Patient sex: M
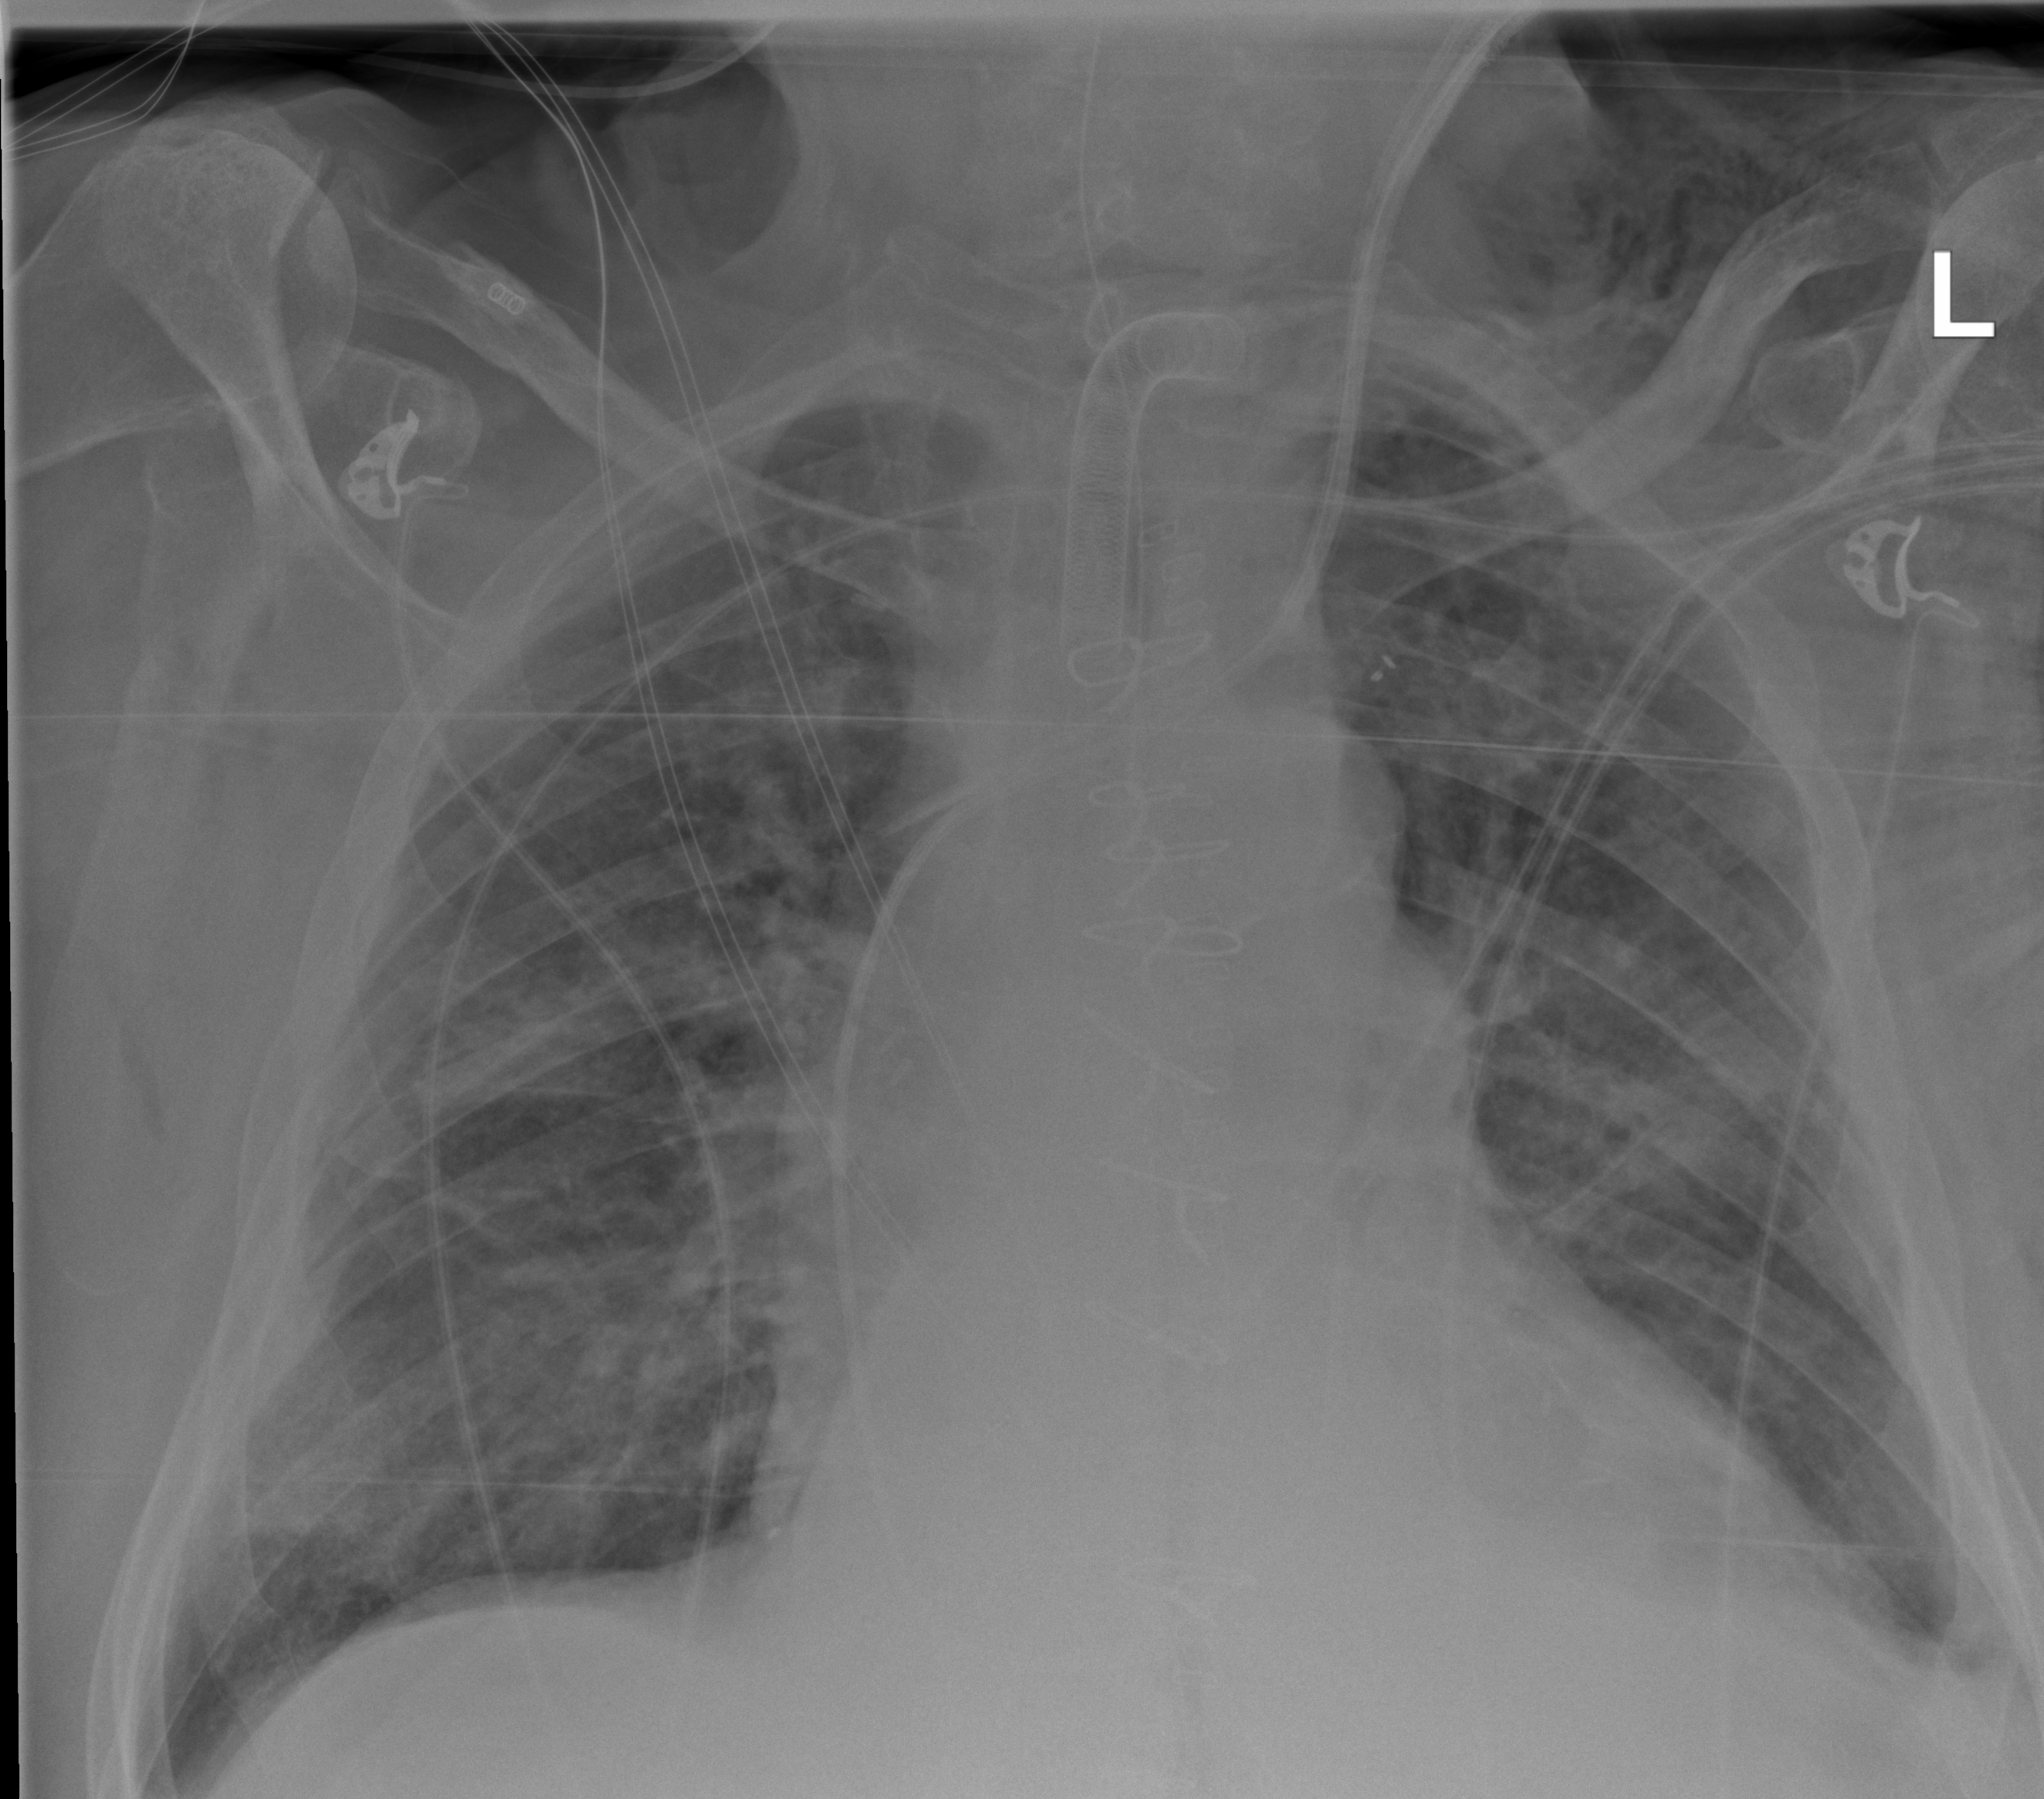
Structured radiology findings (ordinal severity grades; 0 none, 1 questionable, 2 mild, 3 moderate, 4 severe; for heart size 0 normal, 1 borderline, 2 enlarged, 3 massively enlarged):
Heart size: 2
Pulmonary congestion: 2
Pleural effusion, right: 0
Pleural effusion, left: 2
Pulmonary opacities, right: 2
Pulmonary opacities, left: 2
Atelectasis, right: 0
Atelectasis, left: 2